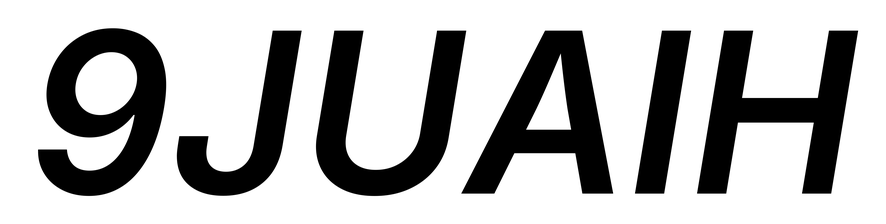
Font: Inter-Italic_SemiBold_Italic